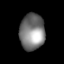
Tissue: lung
Cell type: Endothelial cells
Senescence score: 0.5694
Nuclear area (px): 885
Mean DAPI intensity: 124.53